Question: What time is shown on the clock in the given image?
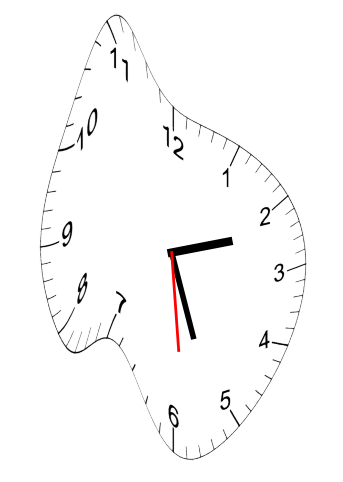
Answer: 02:26:29